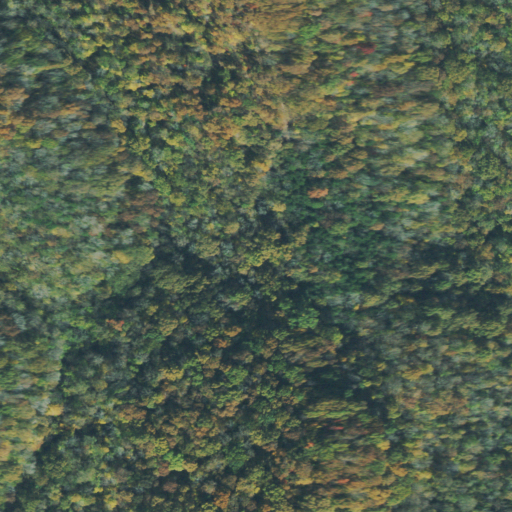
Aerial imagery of ridge(s) in Tennessee named Whitefield Ridge containing deciduous forest and evergreen forest